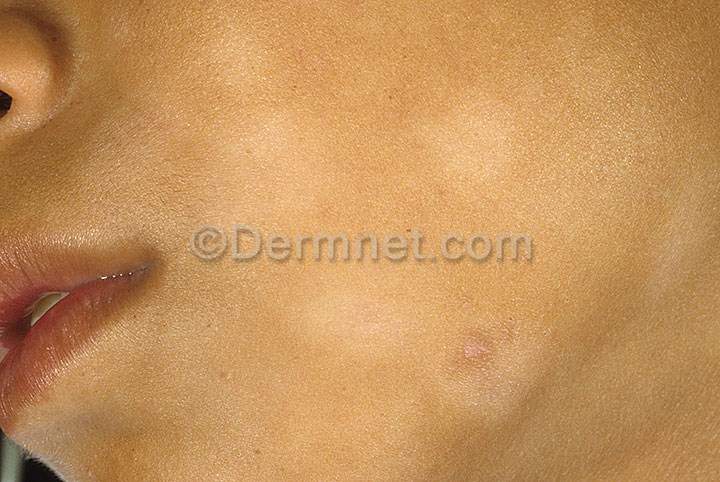
Disease: Atopic Dermatitis Photos